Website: macys
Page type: customer-info-address
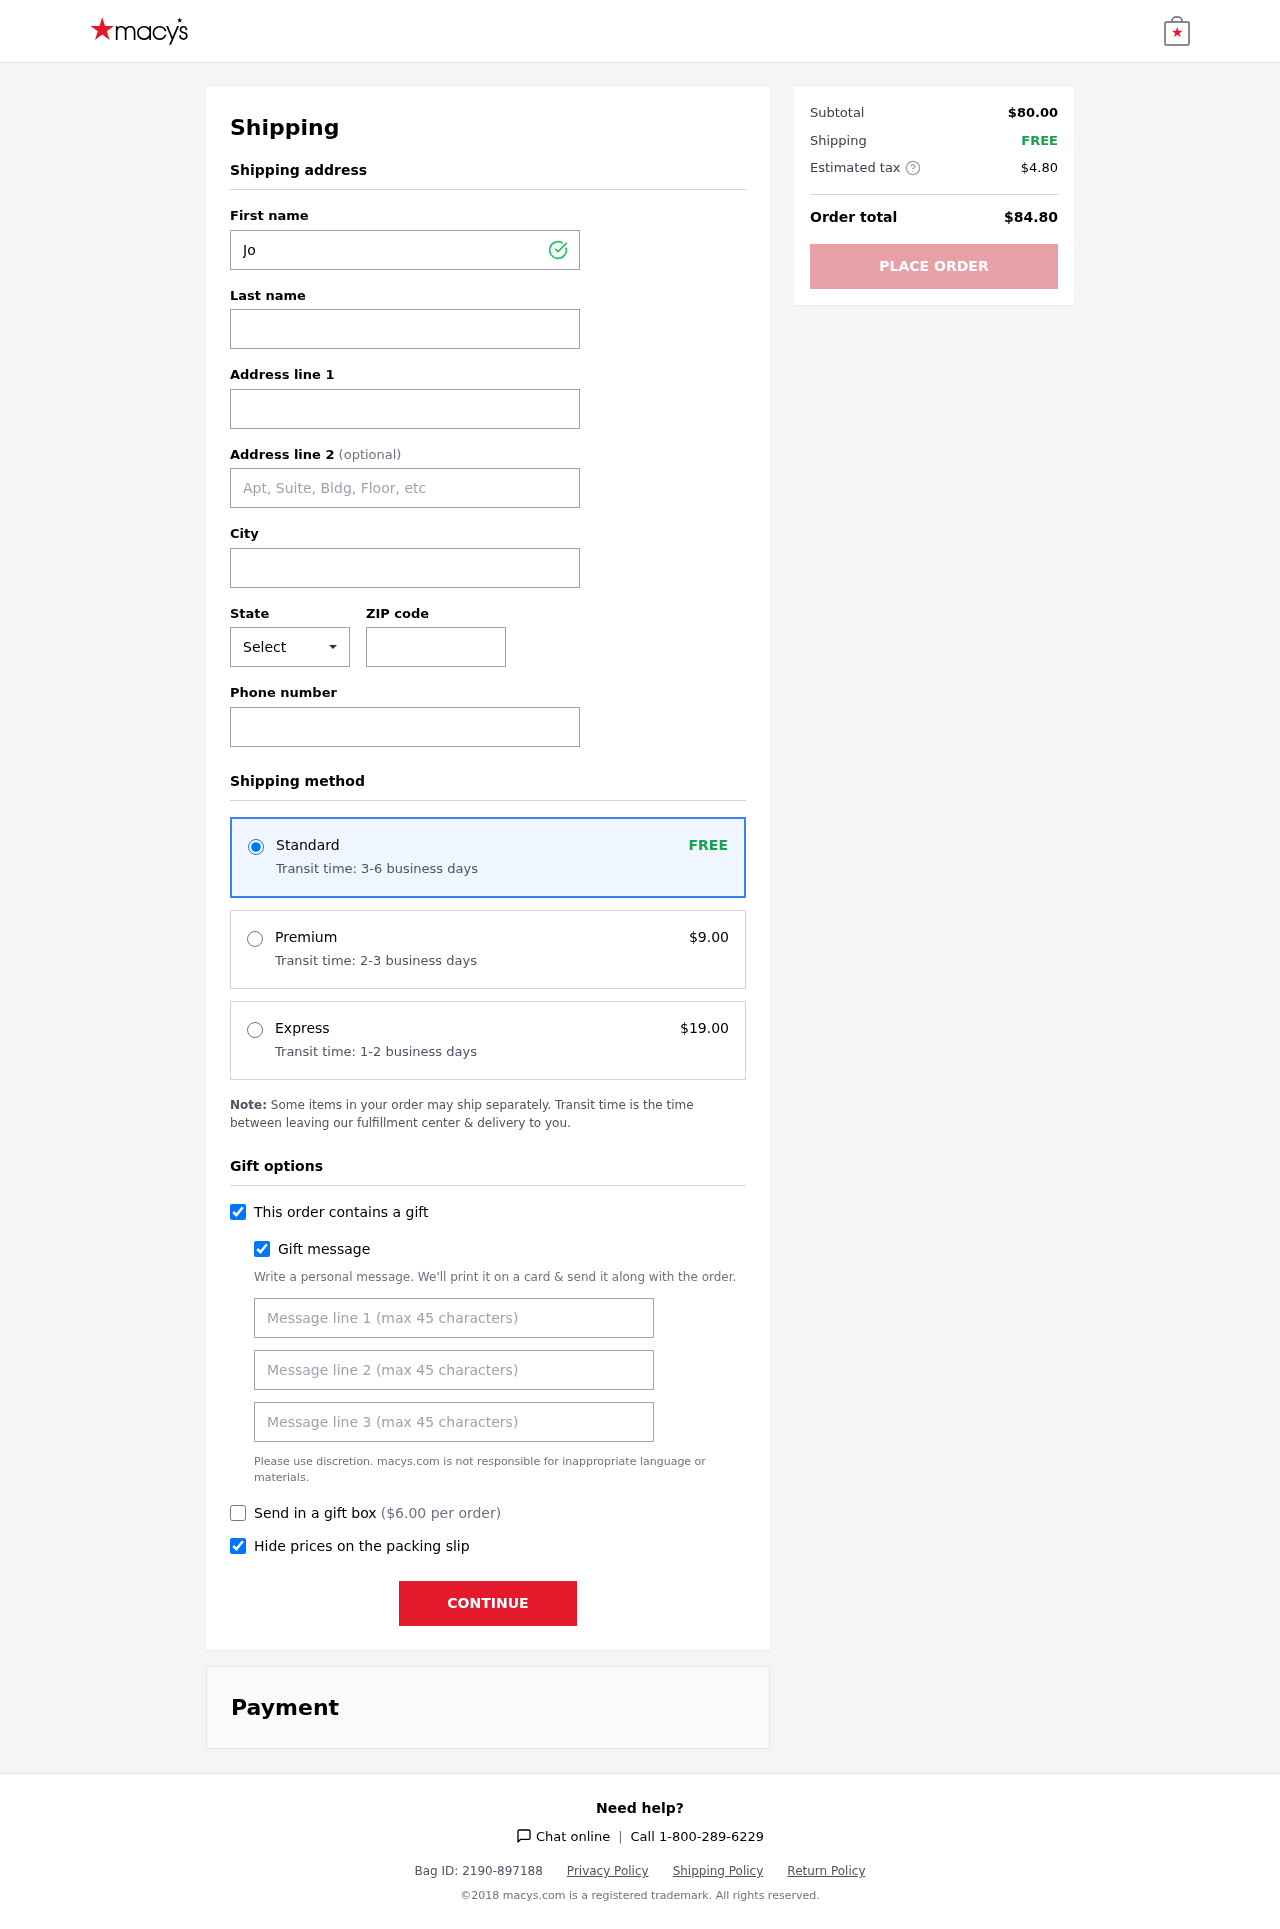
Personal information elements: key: PII_CITY
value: New Todd
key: PII_FIRSTNAME
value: John
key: PII_GIFT_MESSAGE
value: Hey Lisa, I know how much you love cozying up your space, so I thought this would add a perfect touch to your bedroom. Can’t wait to see how it brightens up your new place! Enjoy!  John
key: PII_LASTNAME
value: Frazier
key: PII_PHONE
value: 2659023408
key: PII_POSTCODE
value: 96578
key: PII_STATE_ABBR
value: UT
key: PII_STREET
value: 94098 Chan Curve Apt. 636
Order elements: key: ORDER_SHIPPING_STANDARD
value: FREE
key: ORDER_SHIPPING_STANDARD_TIME
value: Transit time: 3-6 business days
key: ORDER_SHIPPING_PREMIUM
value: $9.00
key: ORDER_SHIPPING_PREMIUM_TIME
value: Transit time: 2-3 business days
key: ORDER_SHIPPING_EXPRESS
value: $19.00
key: ORDER_SHIPPING_EXPRESS_TIME
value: Transit time: 1-2 business days
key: ORDER_GIFT_BOX_FEE
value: $6.00
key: ORDER_SUBTOTAL
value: $80.00
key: ORDER_SHIPPING_COST
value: FREE
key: ORDER_TAX
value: $4.80
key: ORDER_TOTAL
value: $84.80